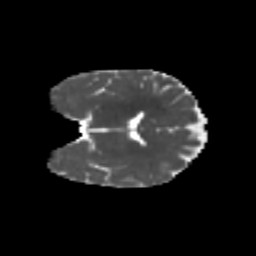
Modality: MD
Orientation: coronal
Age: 6
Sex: female
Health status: healthy